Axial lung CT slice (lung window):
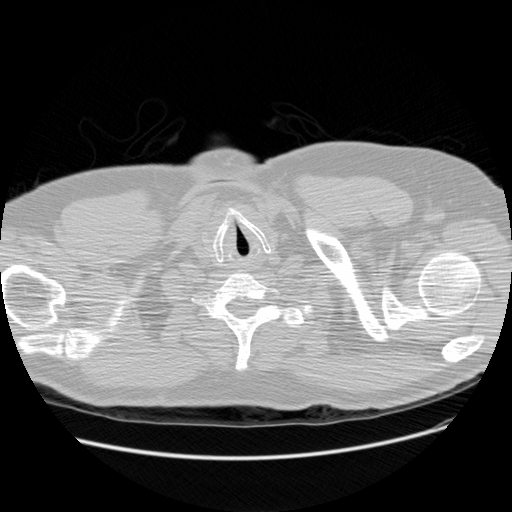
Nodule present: no